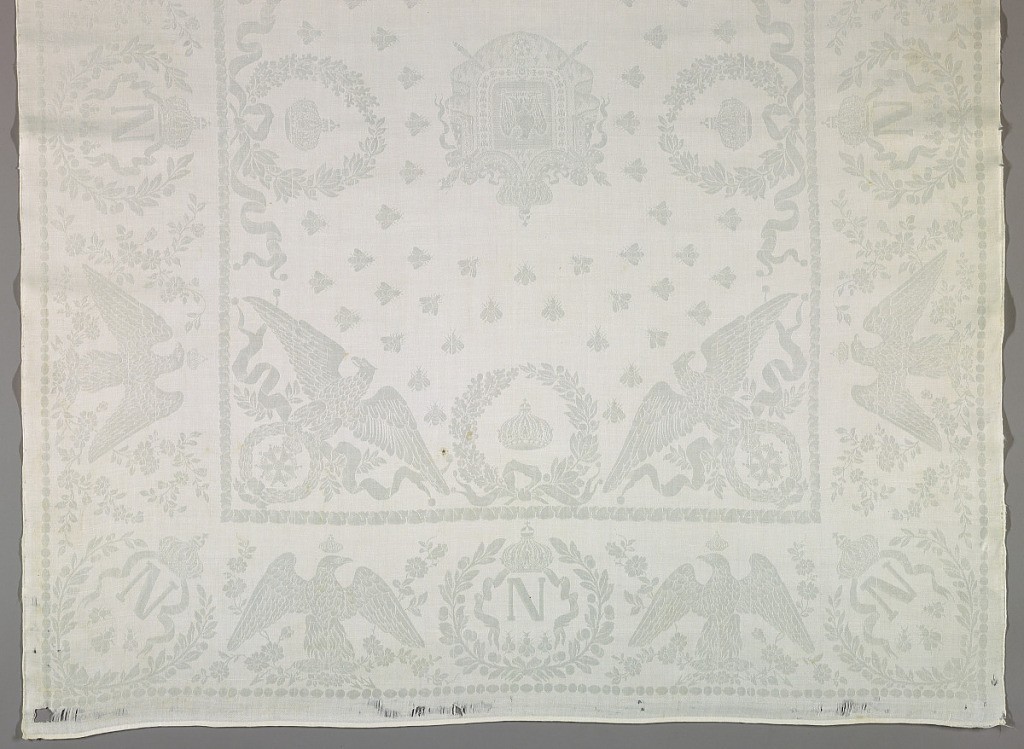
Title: Napkin
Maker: Napoleon III
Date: ca. 1850
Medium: linen Technique: damask
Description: Coat of arms in center. Several eagles with spread wings. Several crowns 'N's" within laurel wreaths. Pendant crown and five-pointed cross (Legion of Honor) within wreath.